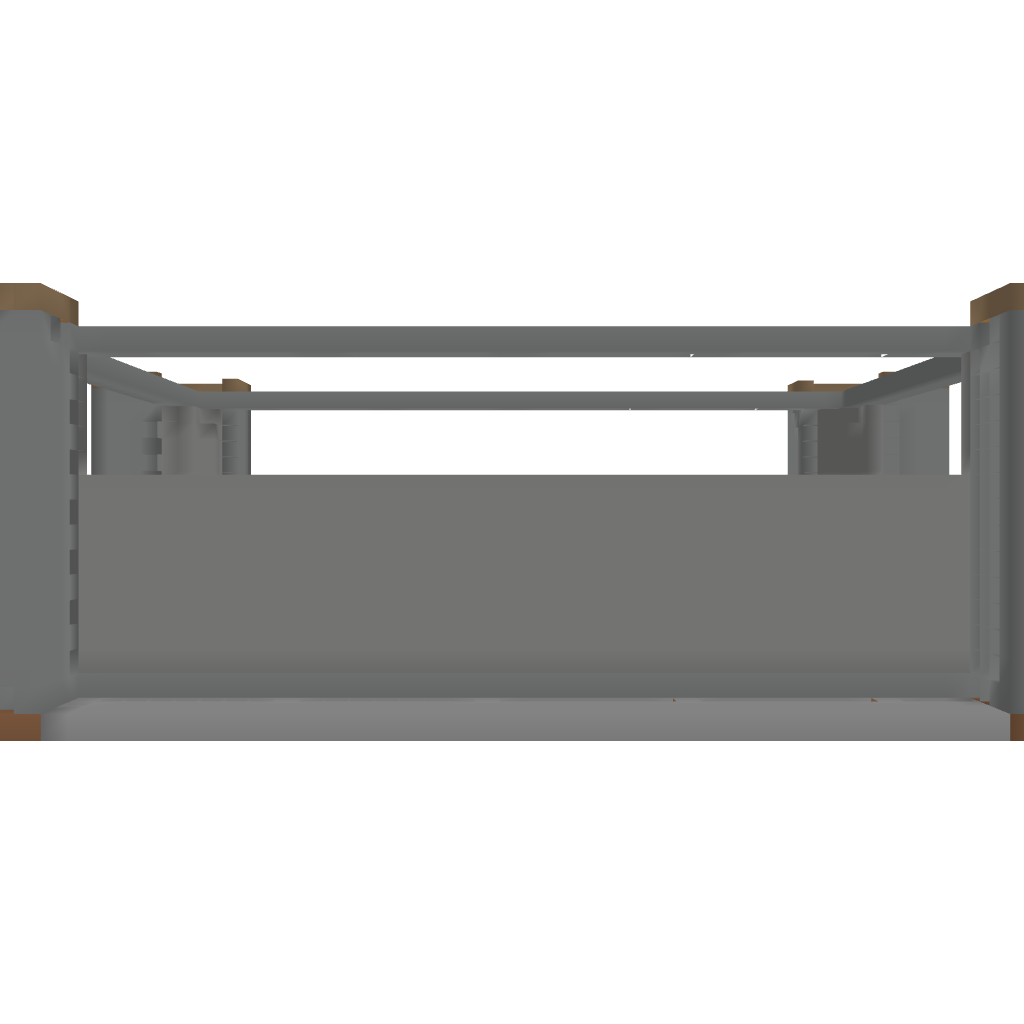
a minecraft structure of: castle-af-lol